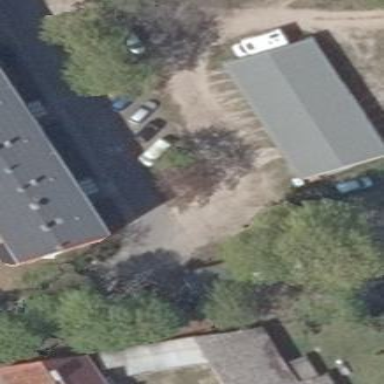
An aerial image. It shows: Group of garages.